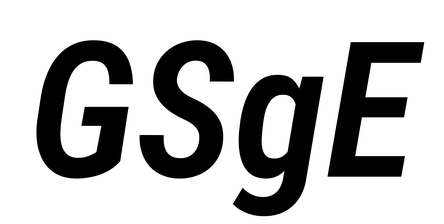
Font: Roboto-Italic_Condensed_SemiBold_Italic